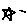
Label: star